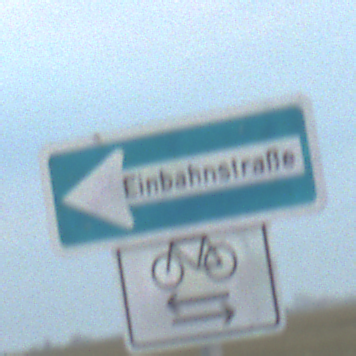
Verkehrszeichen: EinbahnstrasseLinksweisend
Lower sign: RichtungsangabeDurchPfeile9
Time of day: SunriseSunset
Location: Outdoor (RoadRail)
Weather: PartlyCloudy
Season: NotSpecified
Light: Natural